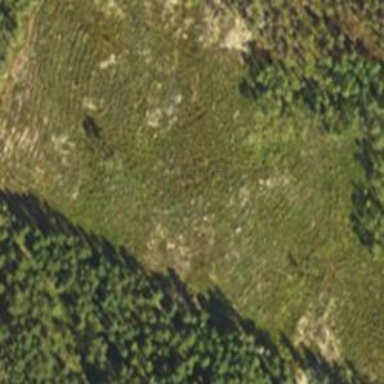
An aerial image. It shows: Clearcut area with scrub vegetation.